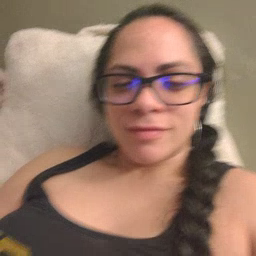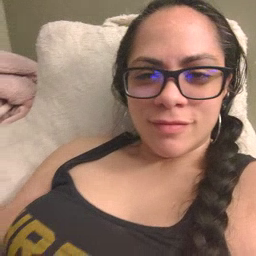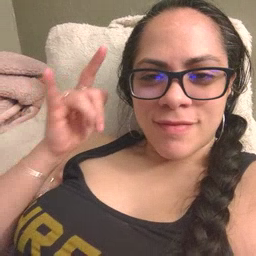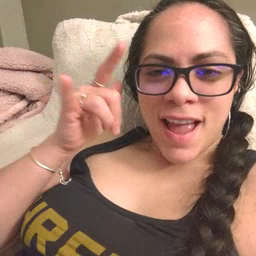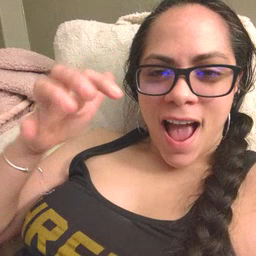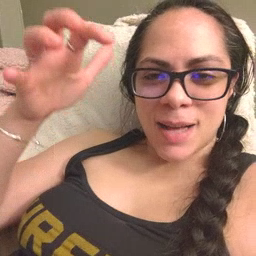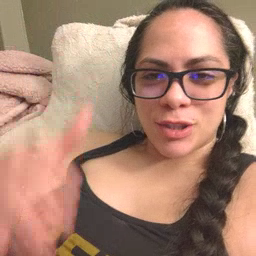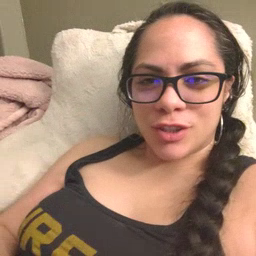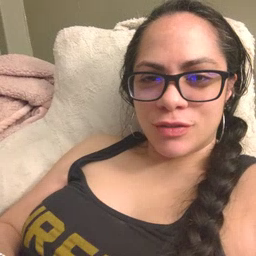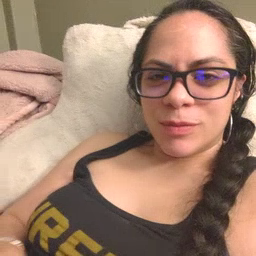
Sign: helicopter